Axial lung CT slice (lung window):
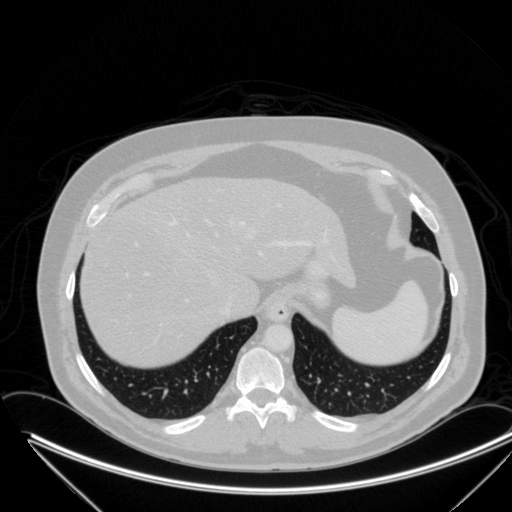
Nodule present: no